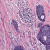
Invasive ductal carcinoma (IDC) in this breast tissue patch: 0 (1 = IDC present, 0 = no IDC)